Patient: sex M, age 58
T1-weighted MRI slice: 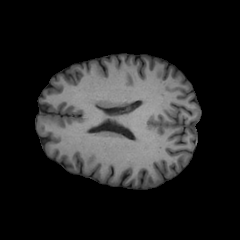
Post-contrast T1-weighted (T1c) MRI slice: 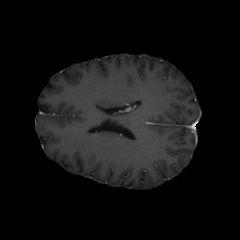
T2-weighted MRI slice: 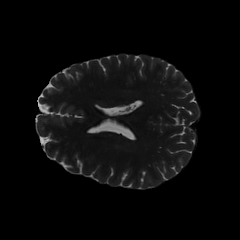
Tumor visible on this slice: no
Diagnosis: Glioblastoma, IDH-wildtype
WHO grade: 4